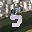
Label: 5